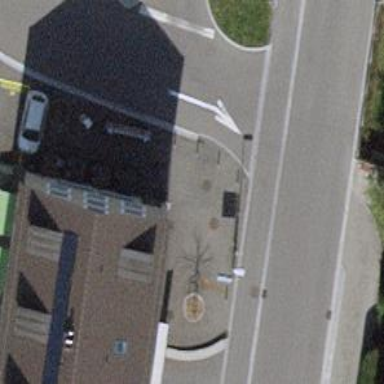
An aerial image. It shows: Bollard barrier.